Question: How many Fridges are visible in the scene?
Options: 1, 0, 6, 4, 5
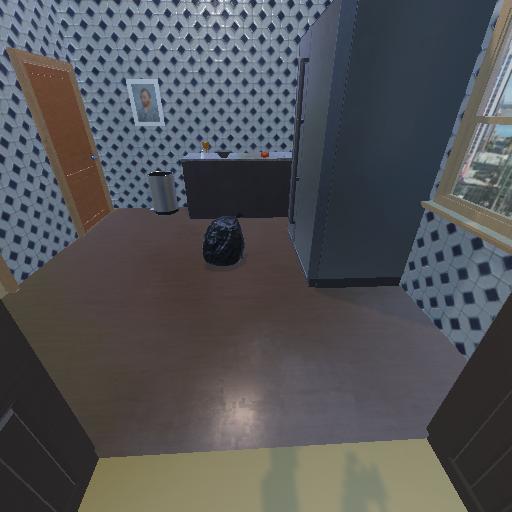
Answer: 1